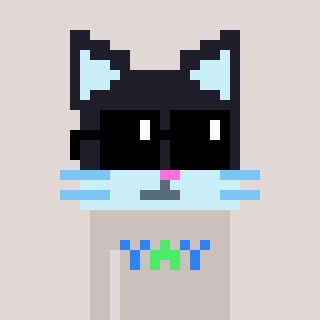
a pixel art character with square black sunglasses, a cat-shaped head and a foggrey-colored body on a warm background